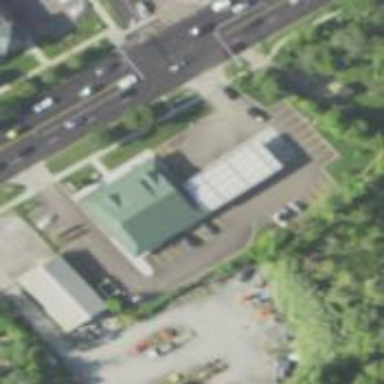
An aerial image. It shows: Convenience shop.